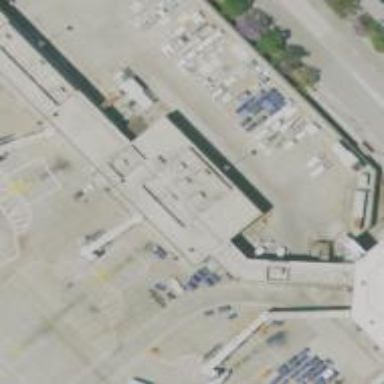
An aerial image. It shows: Jet bridge on bridge.